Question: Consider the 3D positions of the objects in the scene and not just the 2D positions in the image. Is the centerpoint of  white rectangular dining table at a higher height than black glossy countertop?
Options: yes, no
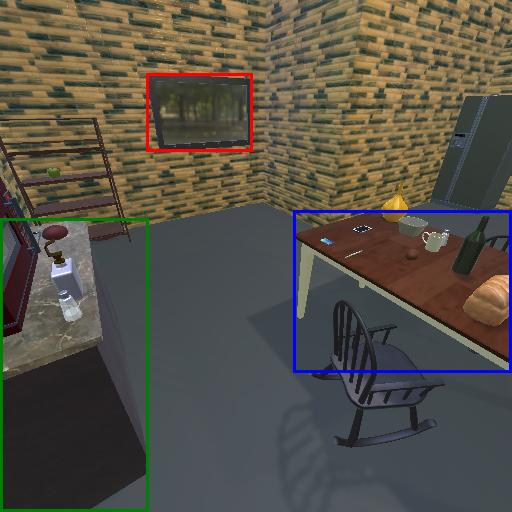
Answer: yes